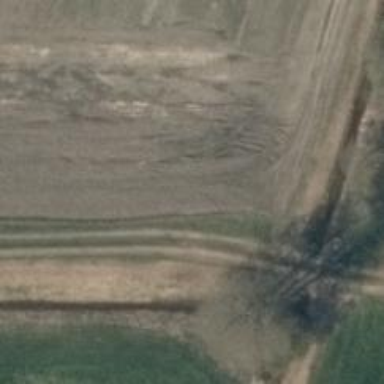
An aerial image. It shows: Track with grade 4 tracktype.